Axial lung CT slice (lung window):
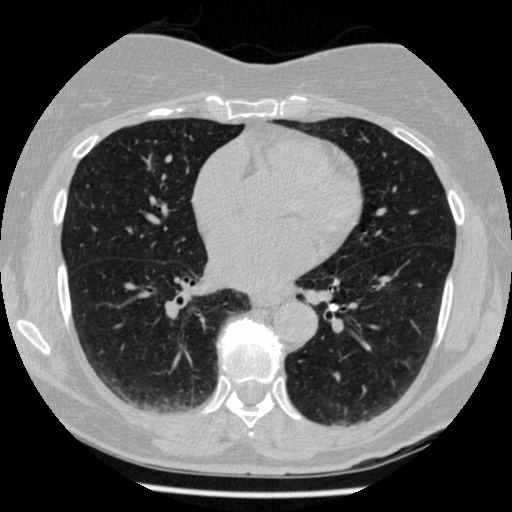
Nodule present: no